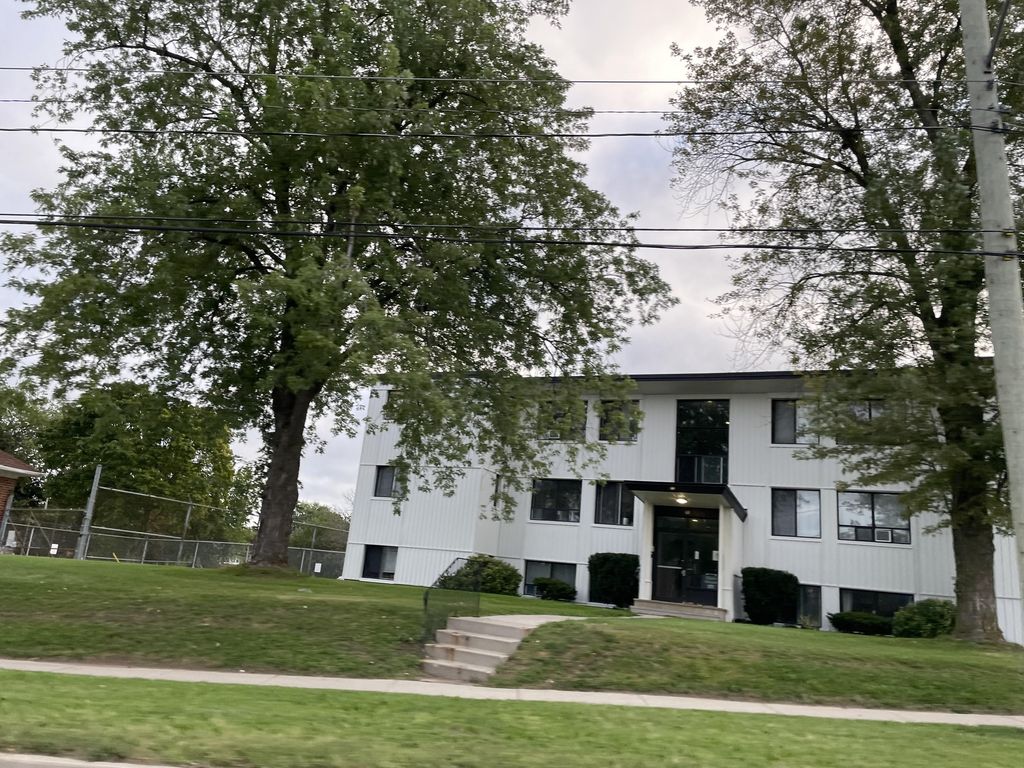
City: kitchener-waterloo